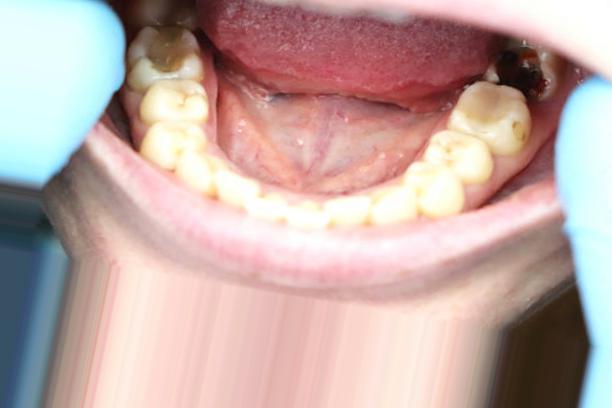
Condition: Caries